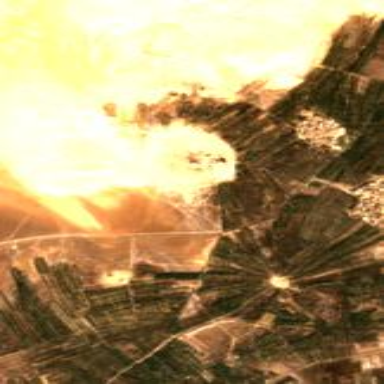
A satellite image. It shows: Orchard filled with date palms.